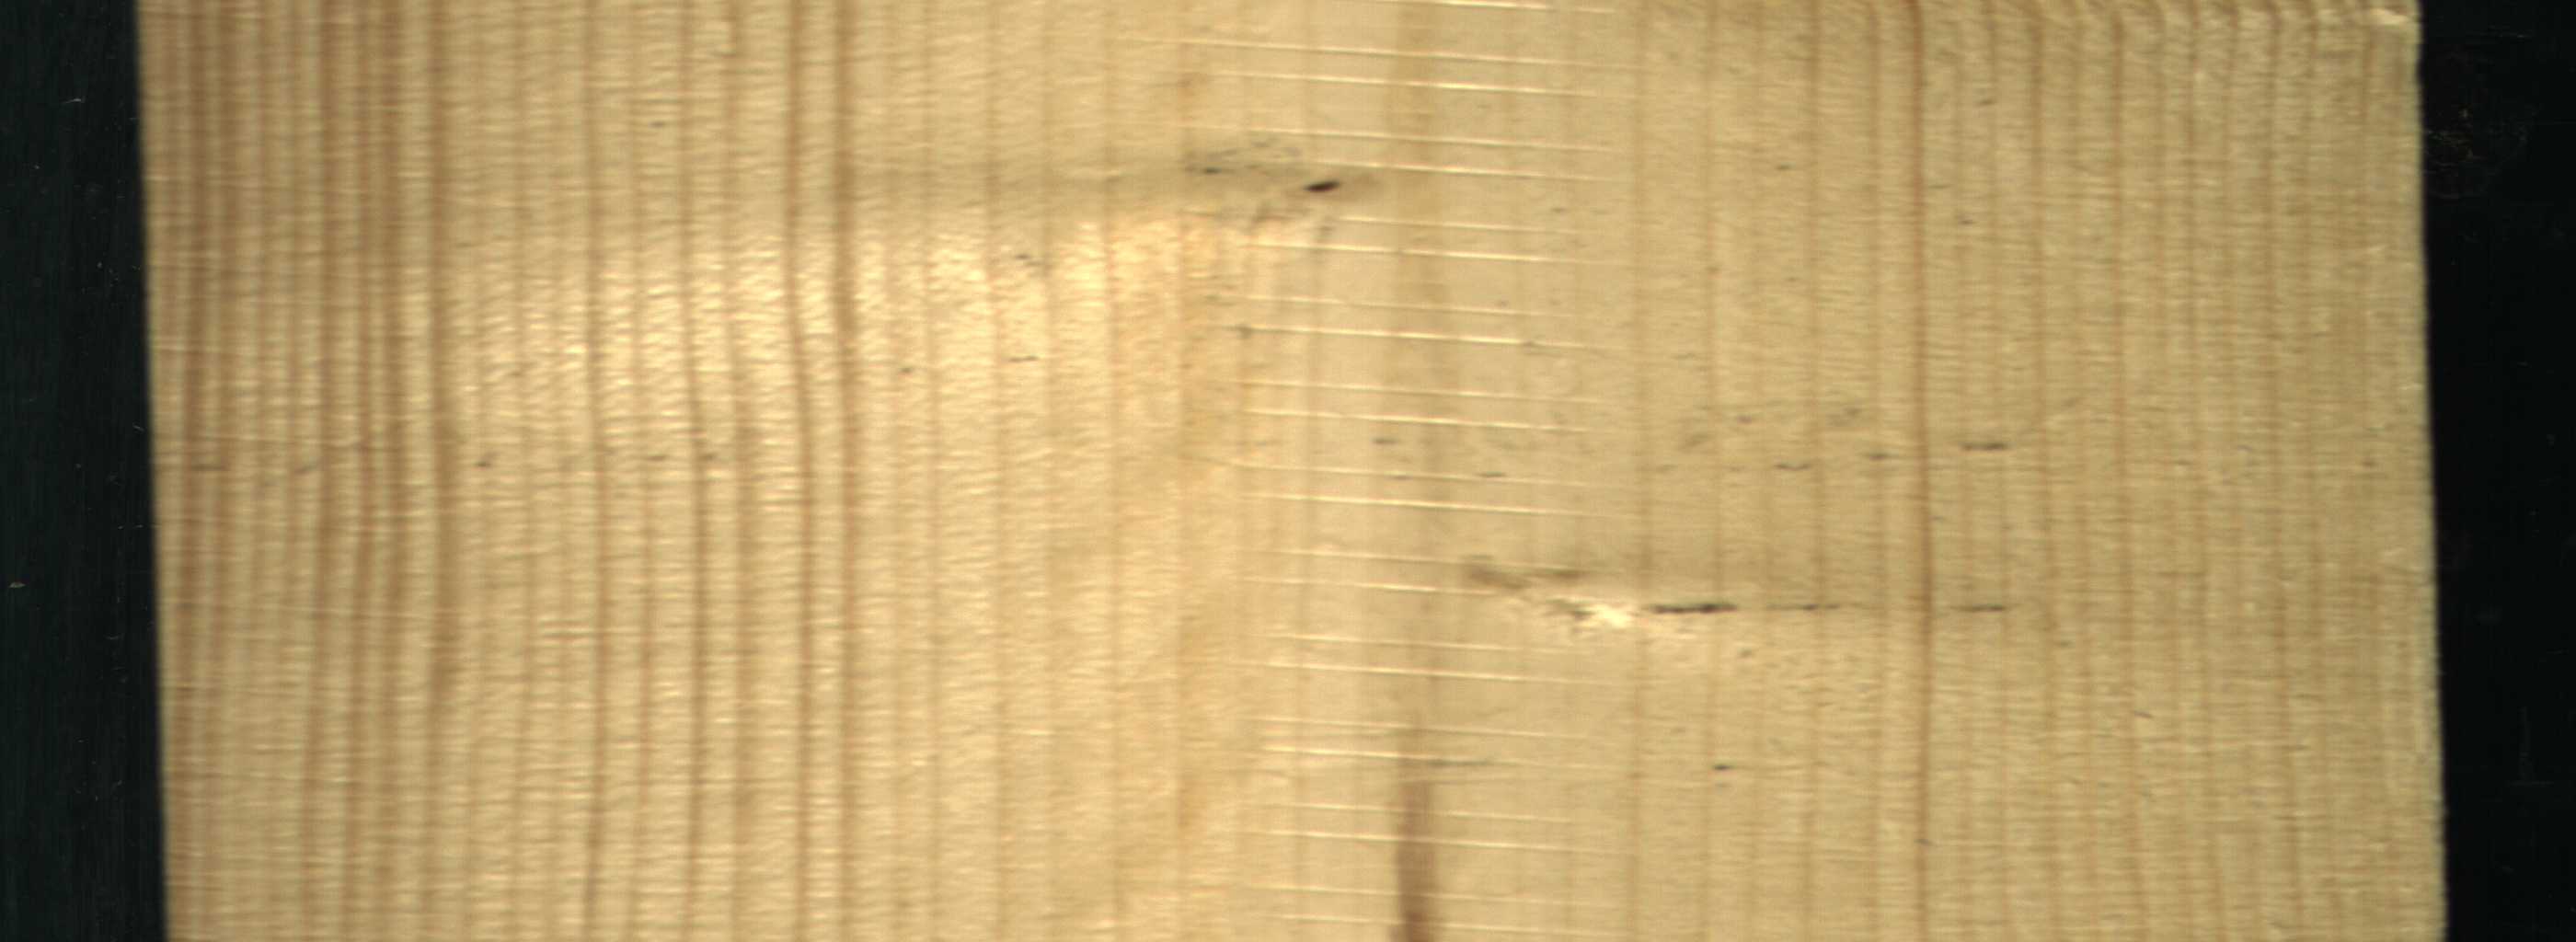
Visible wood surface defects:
Quartzity